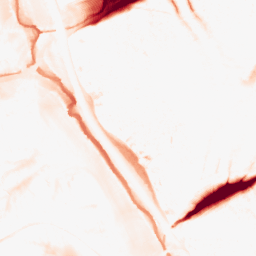
Category: morphological
Decomposition family: tophat
Decomposition parameters: size: 20
mode: black
Upsampling method: lanczos
Upsampling parameters: scale: 2
Upsampling scale: 2